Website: macys
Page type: gifting
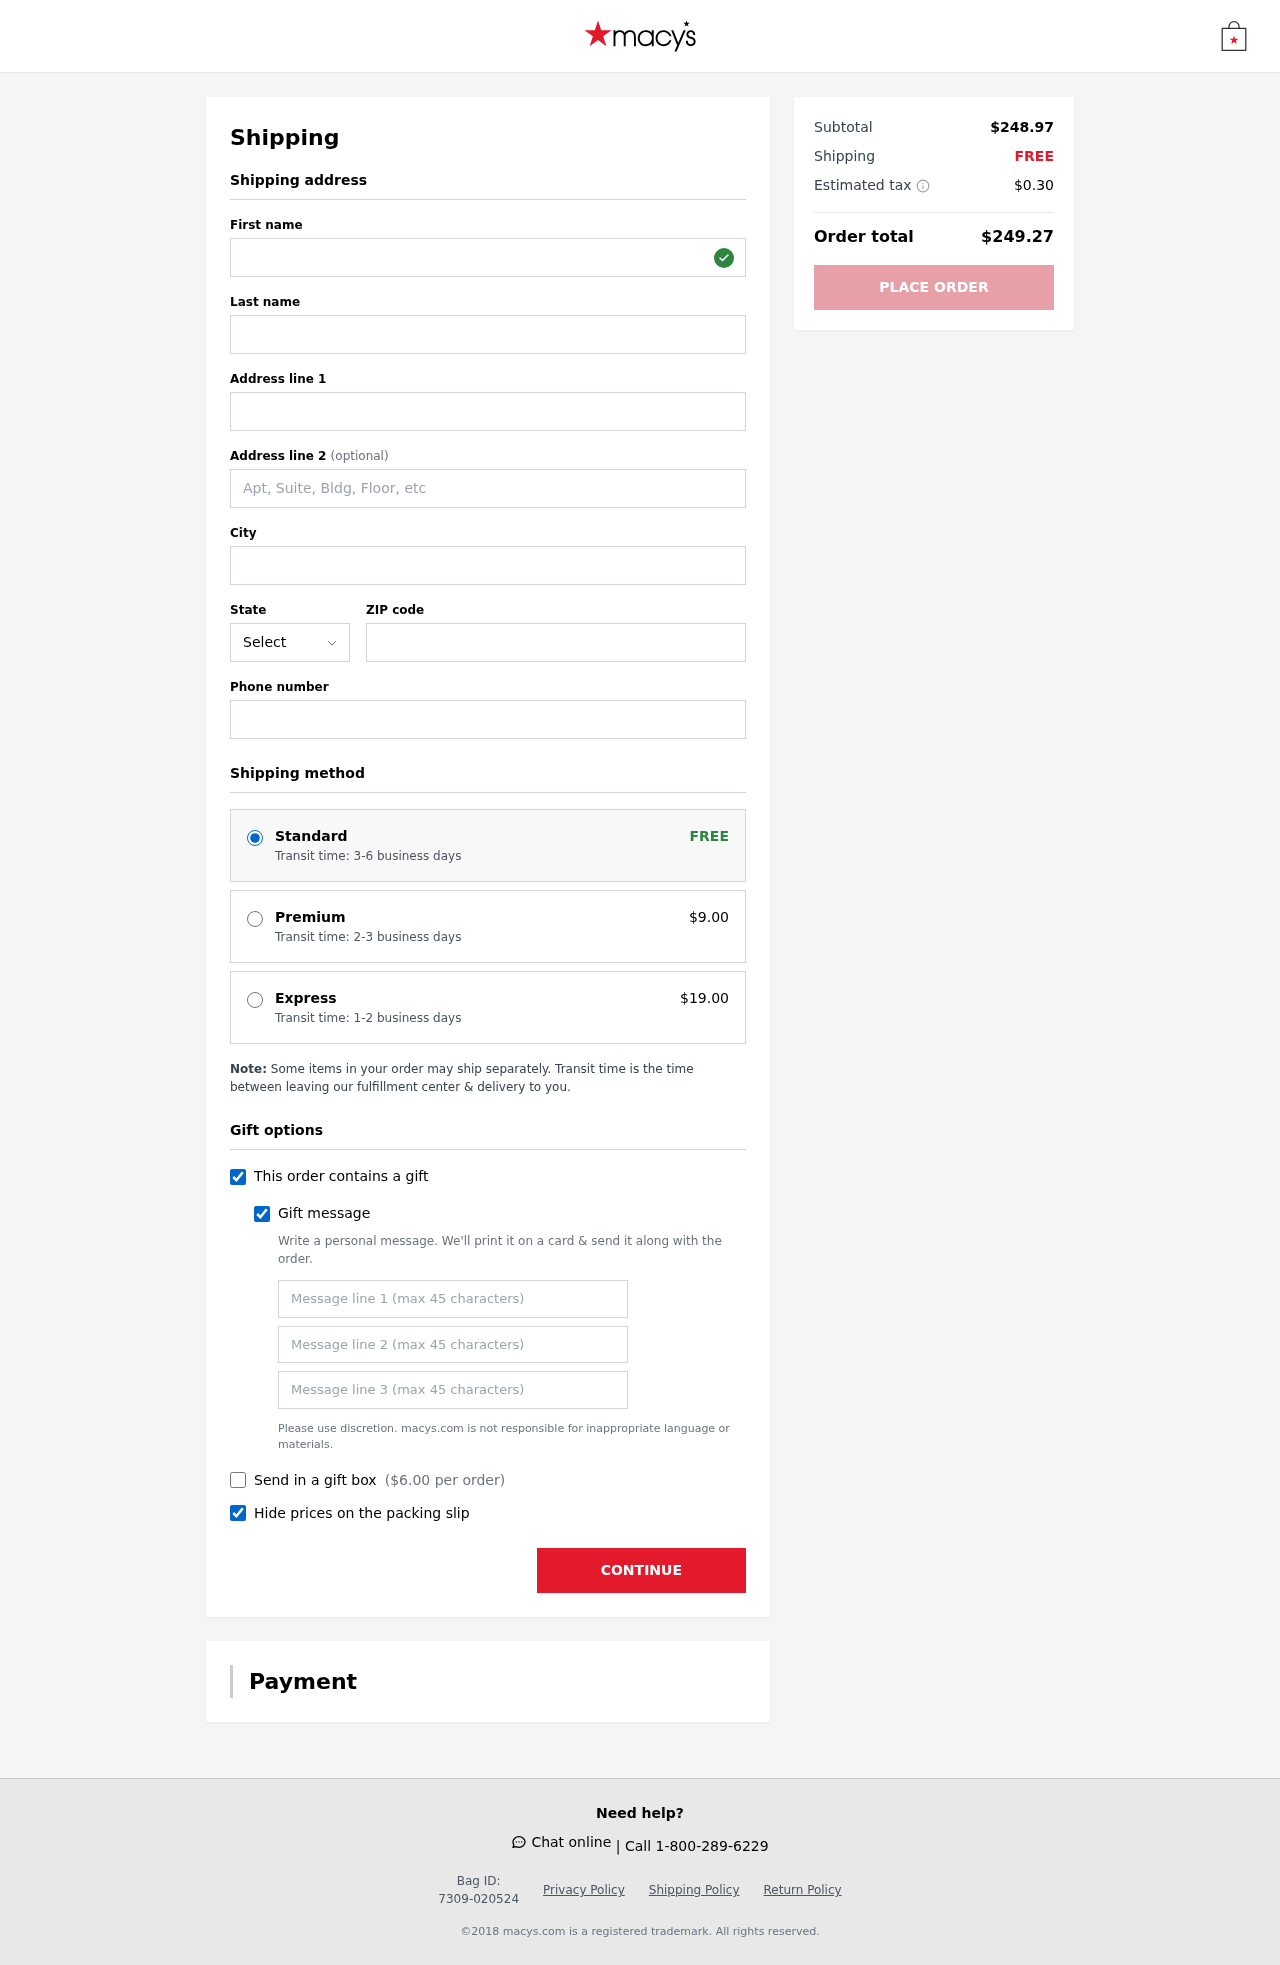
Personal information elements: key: PII_STATE_ABBR
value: VA
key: PII_FIRSTNAME
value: Bradley
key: PII_LASTNAME
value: Hamilton
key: PII_STREET
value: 9142 Weaver Terrace
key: PII_STREET2
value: Suite 876
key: PII_CITY
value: West Peterfurt
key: PII_POSTCODE
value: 80505
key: PII_PHONE
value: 3376869619
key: PII_GIFT_MESSAGE
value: Happy early birthday, Lisa! I spotted these booties and immediately thought of you—perfect for all your fall adventures! Hope they add a little extra sparkle to your special day.  Bradley
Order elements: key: ORDER_SHIPPING_STANDARD
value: Transit time: 3-6 business days
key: ORDER_SHIPPING_PREMIUM
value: Transit time: 2-3 business days
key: ORDER_SHIPPING_PREMIUM_PRICE
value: $9.00
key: ORDER_SHIPPING_EXPRESS
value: Transit time: 1-2 business days
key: ORDER_SHIPPING_EXPRESS_PRICE
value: $19.00
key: ORDER_GIFT_BOX_PRICE
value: $6.00
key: ORDER_SUBTOTAL
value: $248.97
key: ORDER_SHIPPING_COST
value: FREE
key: ORDER_TAX
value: $0.30
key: ORDER_TOTAL
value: $249.27